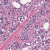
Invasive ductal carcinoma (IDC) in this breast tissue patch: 1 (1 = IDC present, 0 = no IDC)